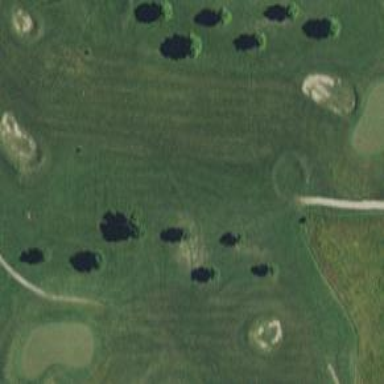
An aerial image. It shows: View of golf hole.